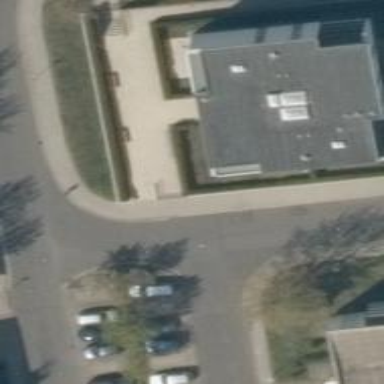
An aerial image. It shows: Residential road with sidewalks on both sides.